Question: I have a Magento site, i have ssl on it, there is huge problem with that
when i enable the ssl using backed it shows ssl urls in every page in my site with product pages. i just disable ssl from admin panel and clear all cashes and sessions, but it still showing https urls on back end and font end every pages.
after i disabled the secure urls from the back end now when i click on save config button it gives js warning
'''
Although this page is encrypted, the information you have entered is to be sent over an unencrypted connection and could easily be read by a third party.
Are you sure you want to continue sending this information?
'''
when click on yes it gives a message successfully saved but nothing saved at all,
so now no matter what ssl disabled all pages showing SSL
can anyone help me please
Site url is
<URL>
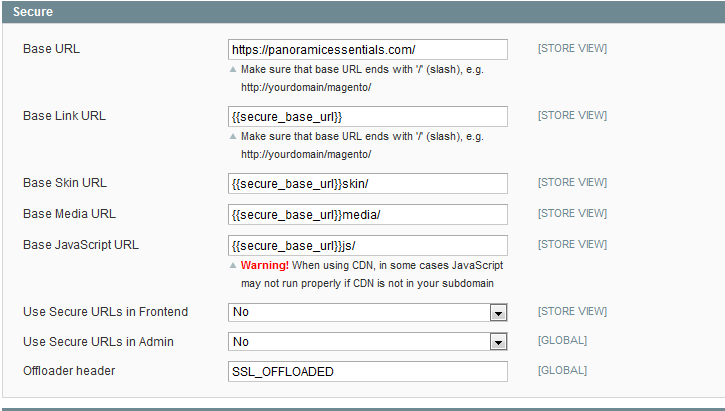
Answer: Make sure that SSL is not forced by apache config or in .htaccess with mod_rewrite rules. Also check if your unsecure_base_url is http:// not https://